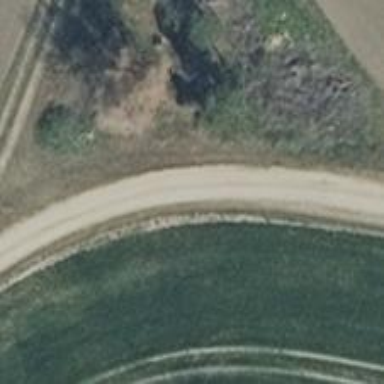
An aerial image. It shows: Track with compacted grade 2 surface.